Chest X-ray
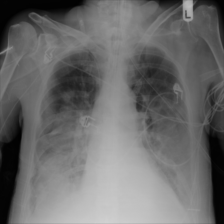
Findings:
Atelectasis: negative
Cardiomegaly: negative
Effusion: negative
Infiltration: negative
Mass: positive
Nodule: negative
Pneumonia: negative
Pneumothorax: negative
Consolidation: negative
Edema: negative
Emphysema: negative
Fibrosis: negative
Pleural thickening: negative
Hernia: negative